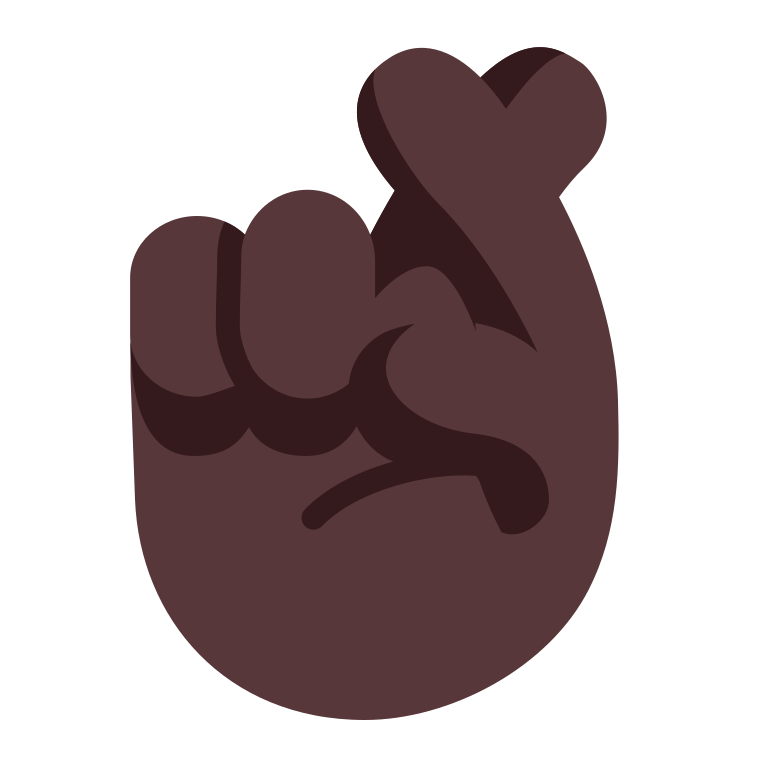
crossed fingers flat dark